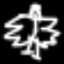
Label: angel